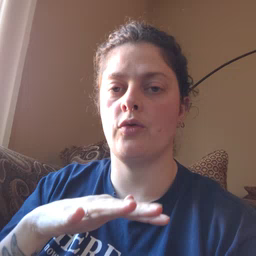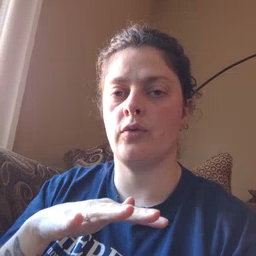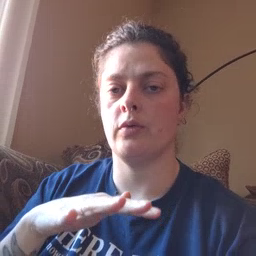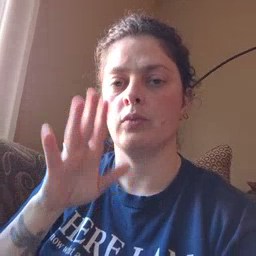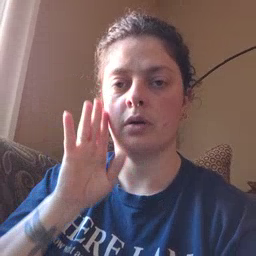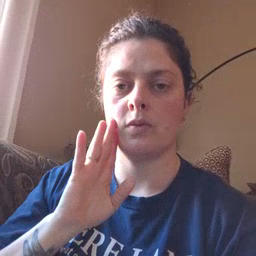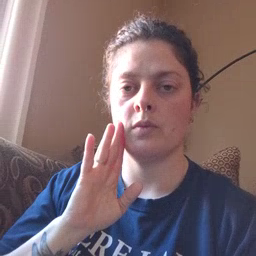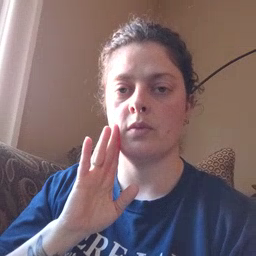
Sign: brown